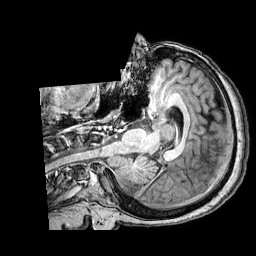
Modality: T1w
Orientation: axial
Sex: female
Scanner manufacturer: philips
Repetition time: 0.008279 s
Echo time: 0.00384 s